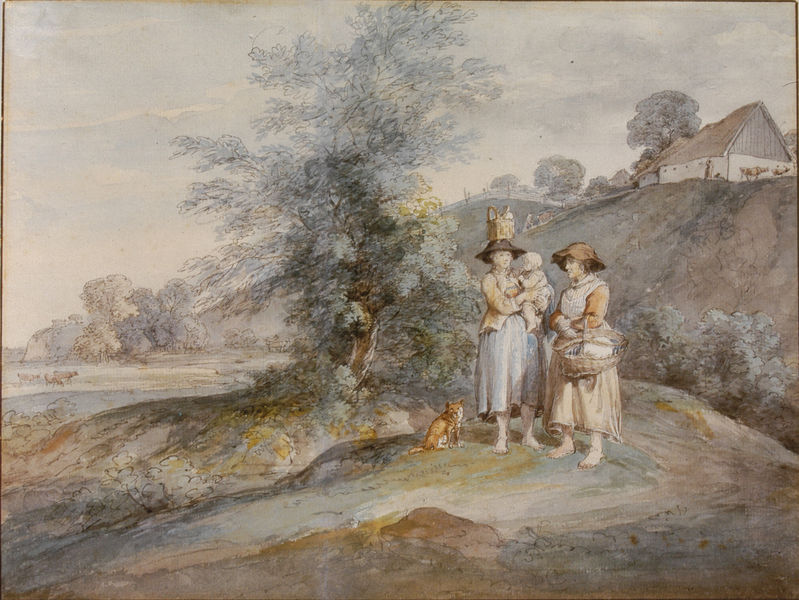
Titel: Zwei Frauen auf einem Weg vor einem Hang
Künstler: Johann Georg von Dillis
Institution: (Privatbesitz)
Schlagwörter: baum, berg, blau, blätter, gemälde, himmel, mann, wasser, wolken, aquarell, bäume, frauen, gelb, grün, landschaft, menschen, ocker, see, ufer, braun, frau, grau, hintergrund, hut, hüte, kleid, kleider, licht, orange, pastell, strasse, unterhalten, zeichnung, dach, gebäude, haus, hund, tier, tiere, weg, gespräch, malerei, rock, alt, flasche, jacke, bluse, stehen, stein, tragen, öl, bach, ebene, feld, hügel, kühe, natur, strauch, vieh, weide, busch, büsche, gebüsch, gehen, pfad, sonne, land, familie, kind, mutter, tal, anhöhe, arbeit, bauern, genre, kinder, landleben, hündchen, magd, papier, unterhaltung, röcke, bäuerin, bäuerinnen, ernte, körbe, hang, dorf, grafik, graphik, kuh, rind, bauernhof, herbst, hof, baby, rast, treiben, füsse, romantik, korb, bauer, katze, barfuss, laviert, rinder, reetdach, scheune, spaziergang, asien, stich, koloriert, kleinkind, krümmung, fuchs, begegnung, siedlung, spaziergänger, katzen, erdhügel, landscgaft, farm, landvolk, gügel, tratschen, jorb, bäuerin mit kind, ratschen, ebaum, weg zum markt